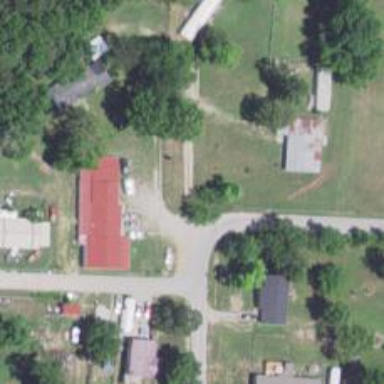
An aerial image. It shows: Driveway.